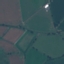
Land use / land cover: Pasture